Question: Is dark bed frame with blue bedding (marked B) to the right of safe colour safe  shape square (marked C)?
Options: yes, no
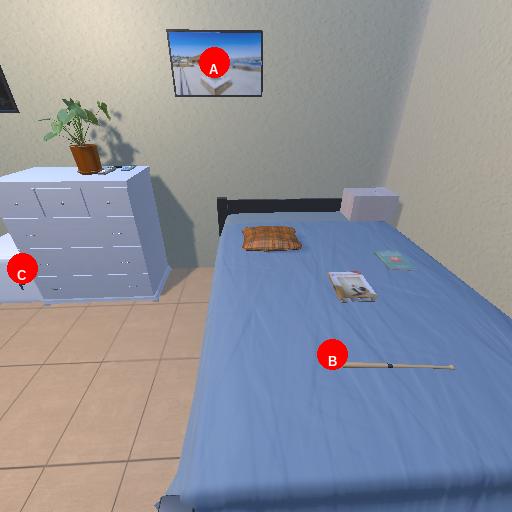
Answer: yes